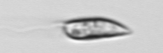
Label: Prorocentrum_triestinum